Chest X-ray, PA view. Patient: 49 years old, sex M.
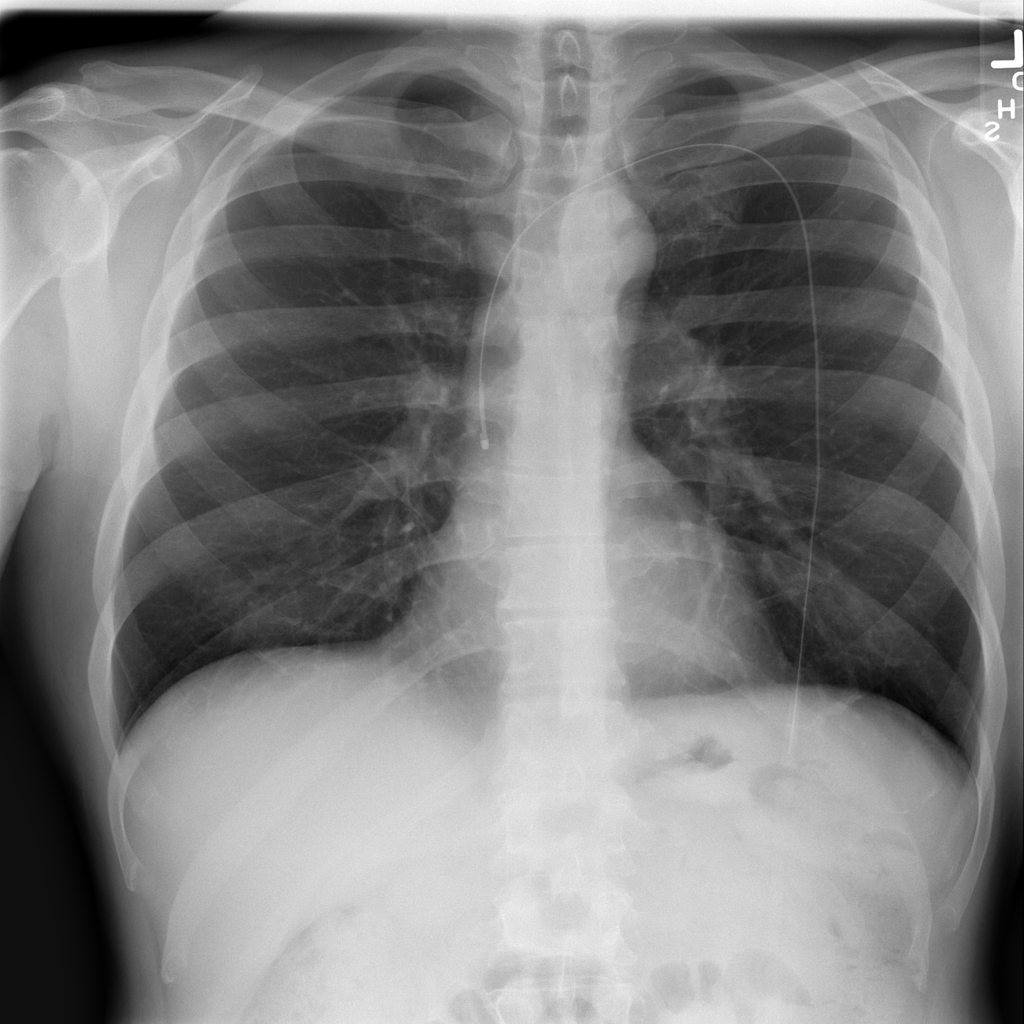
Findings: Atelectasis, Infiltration